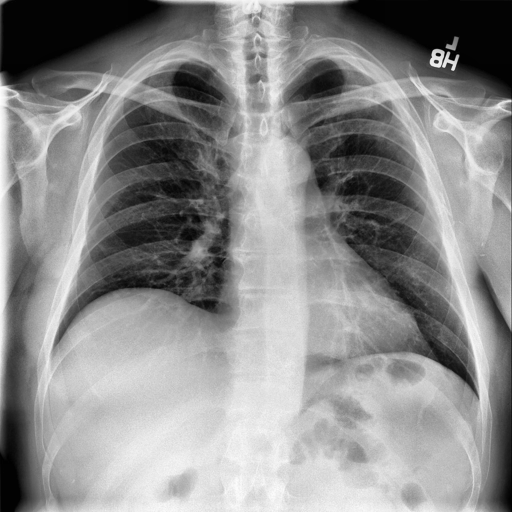
Finding: NORMAL